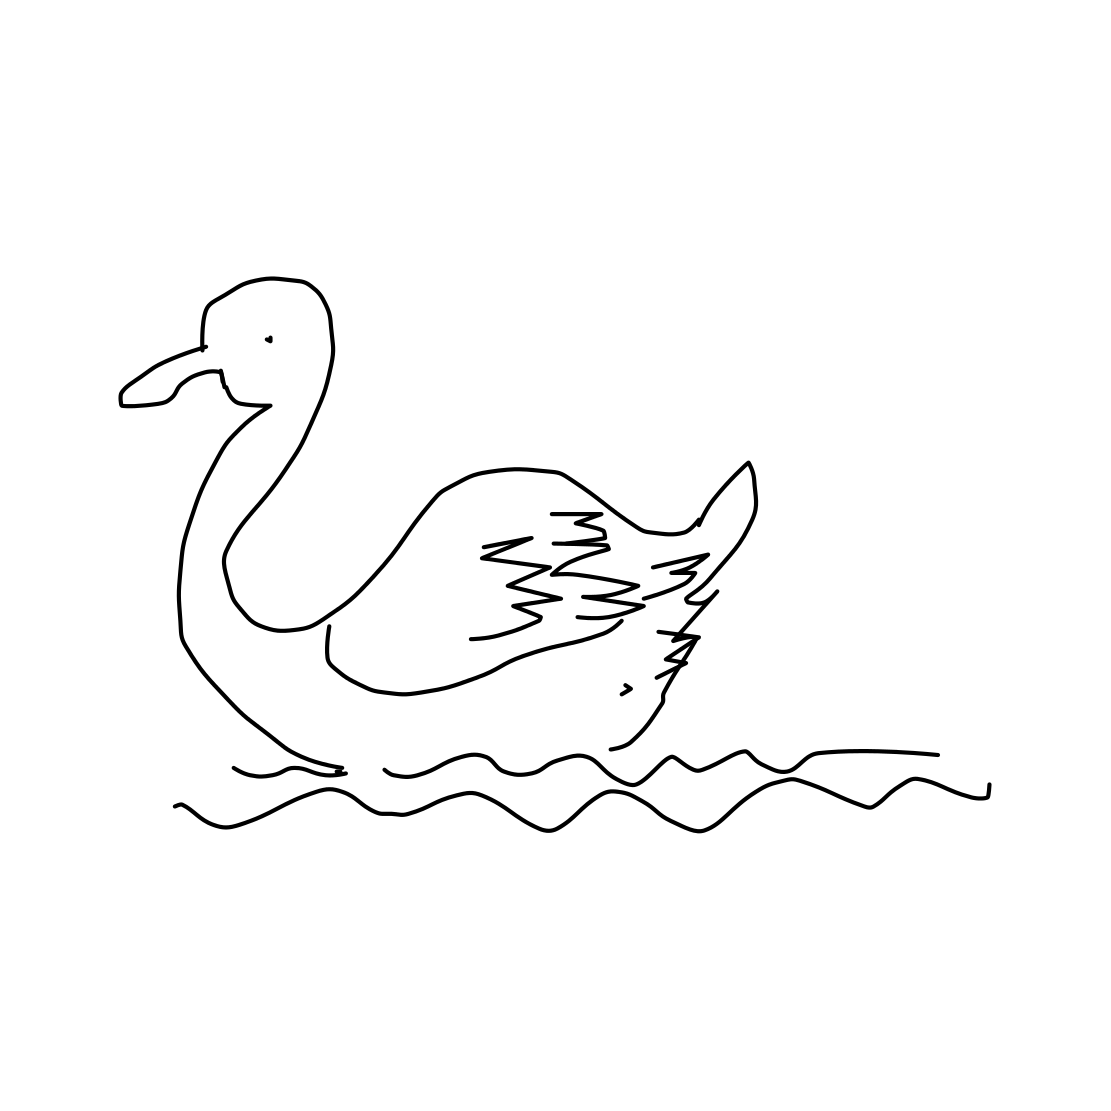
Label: duck